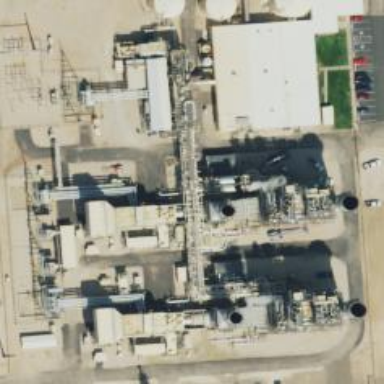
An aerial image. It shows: Gas turbine power generator.